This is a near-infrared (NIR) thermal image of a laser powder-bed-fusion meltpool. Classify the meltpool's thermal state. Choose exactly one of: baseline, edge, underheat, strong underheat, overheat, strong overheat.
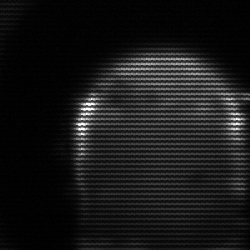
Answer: edge